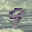
Label: 9